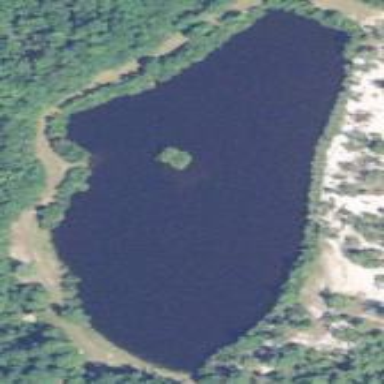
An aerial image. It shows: Pond surrounded by natural water.